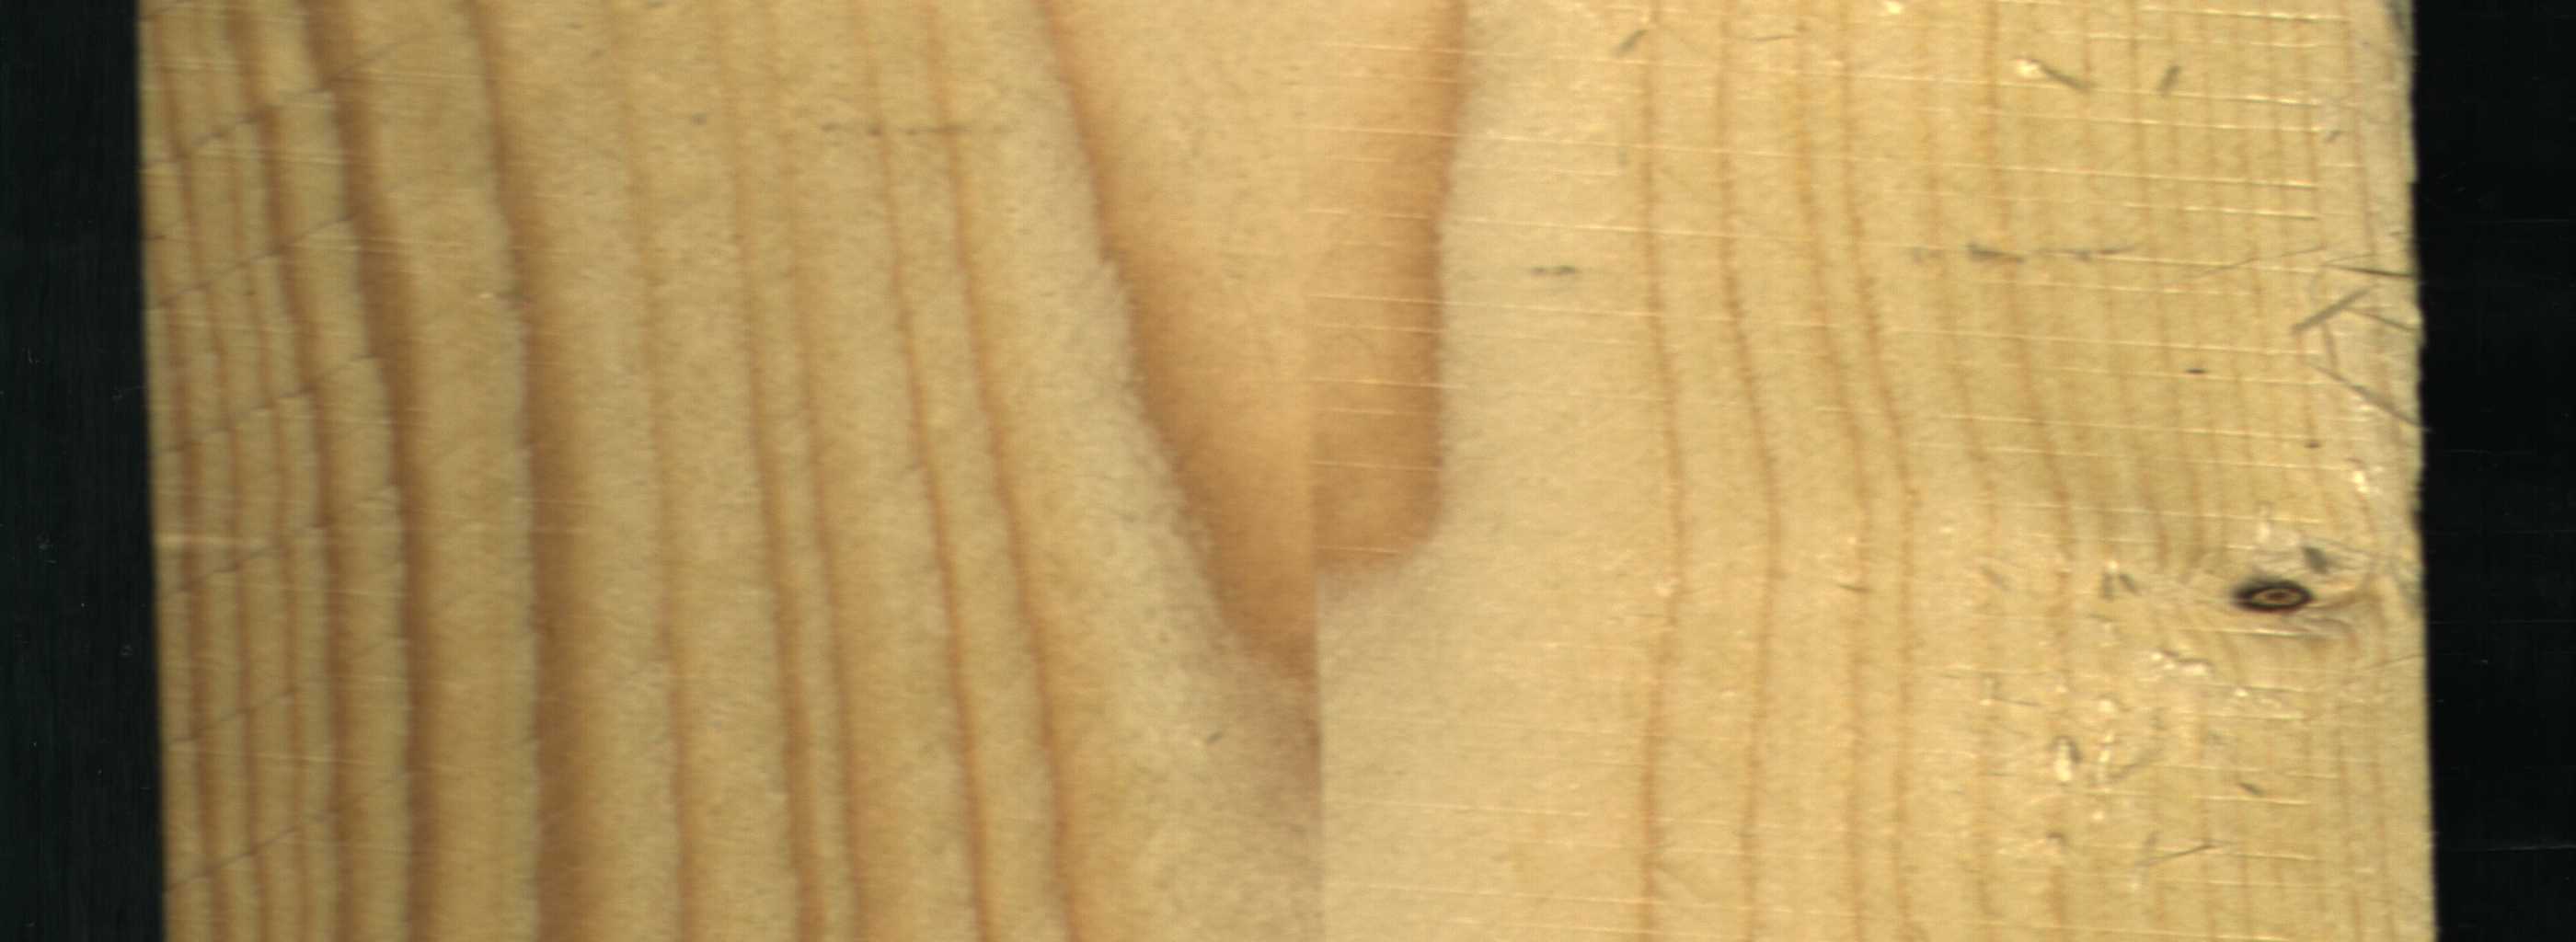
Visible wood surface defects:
Dead_Knot